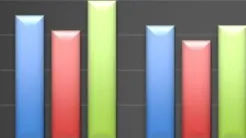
Evolution of the PANSS negative subscale scores during cariprazine treatment.
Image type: radiology (spect)